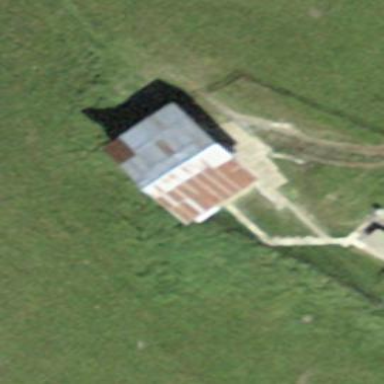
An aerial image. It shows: Shed.